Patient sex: M
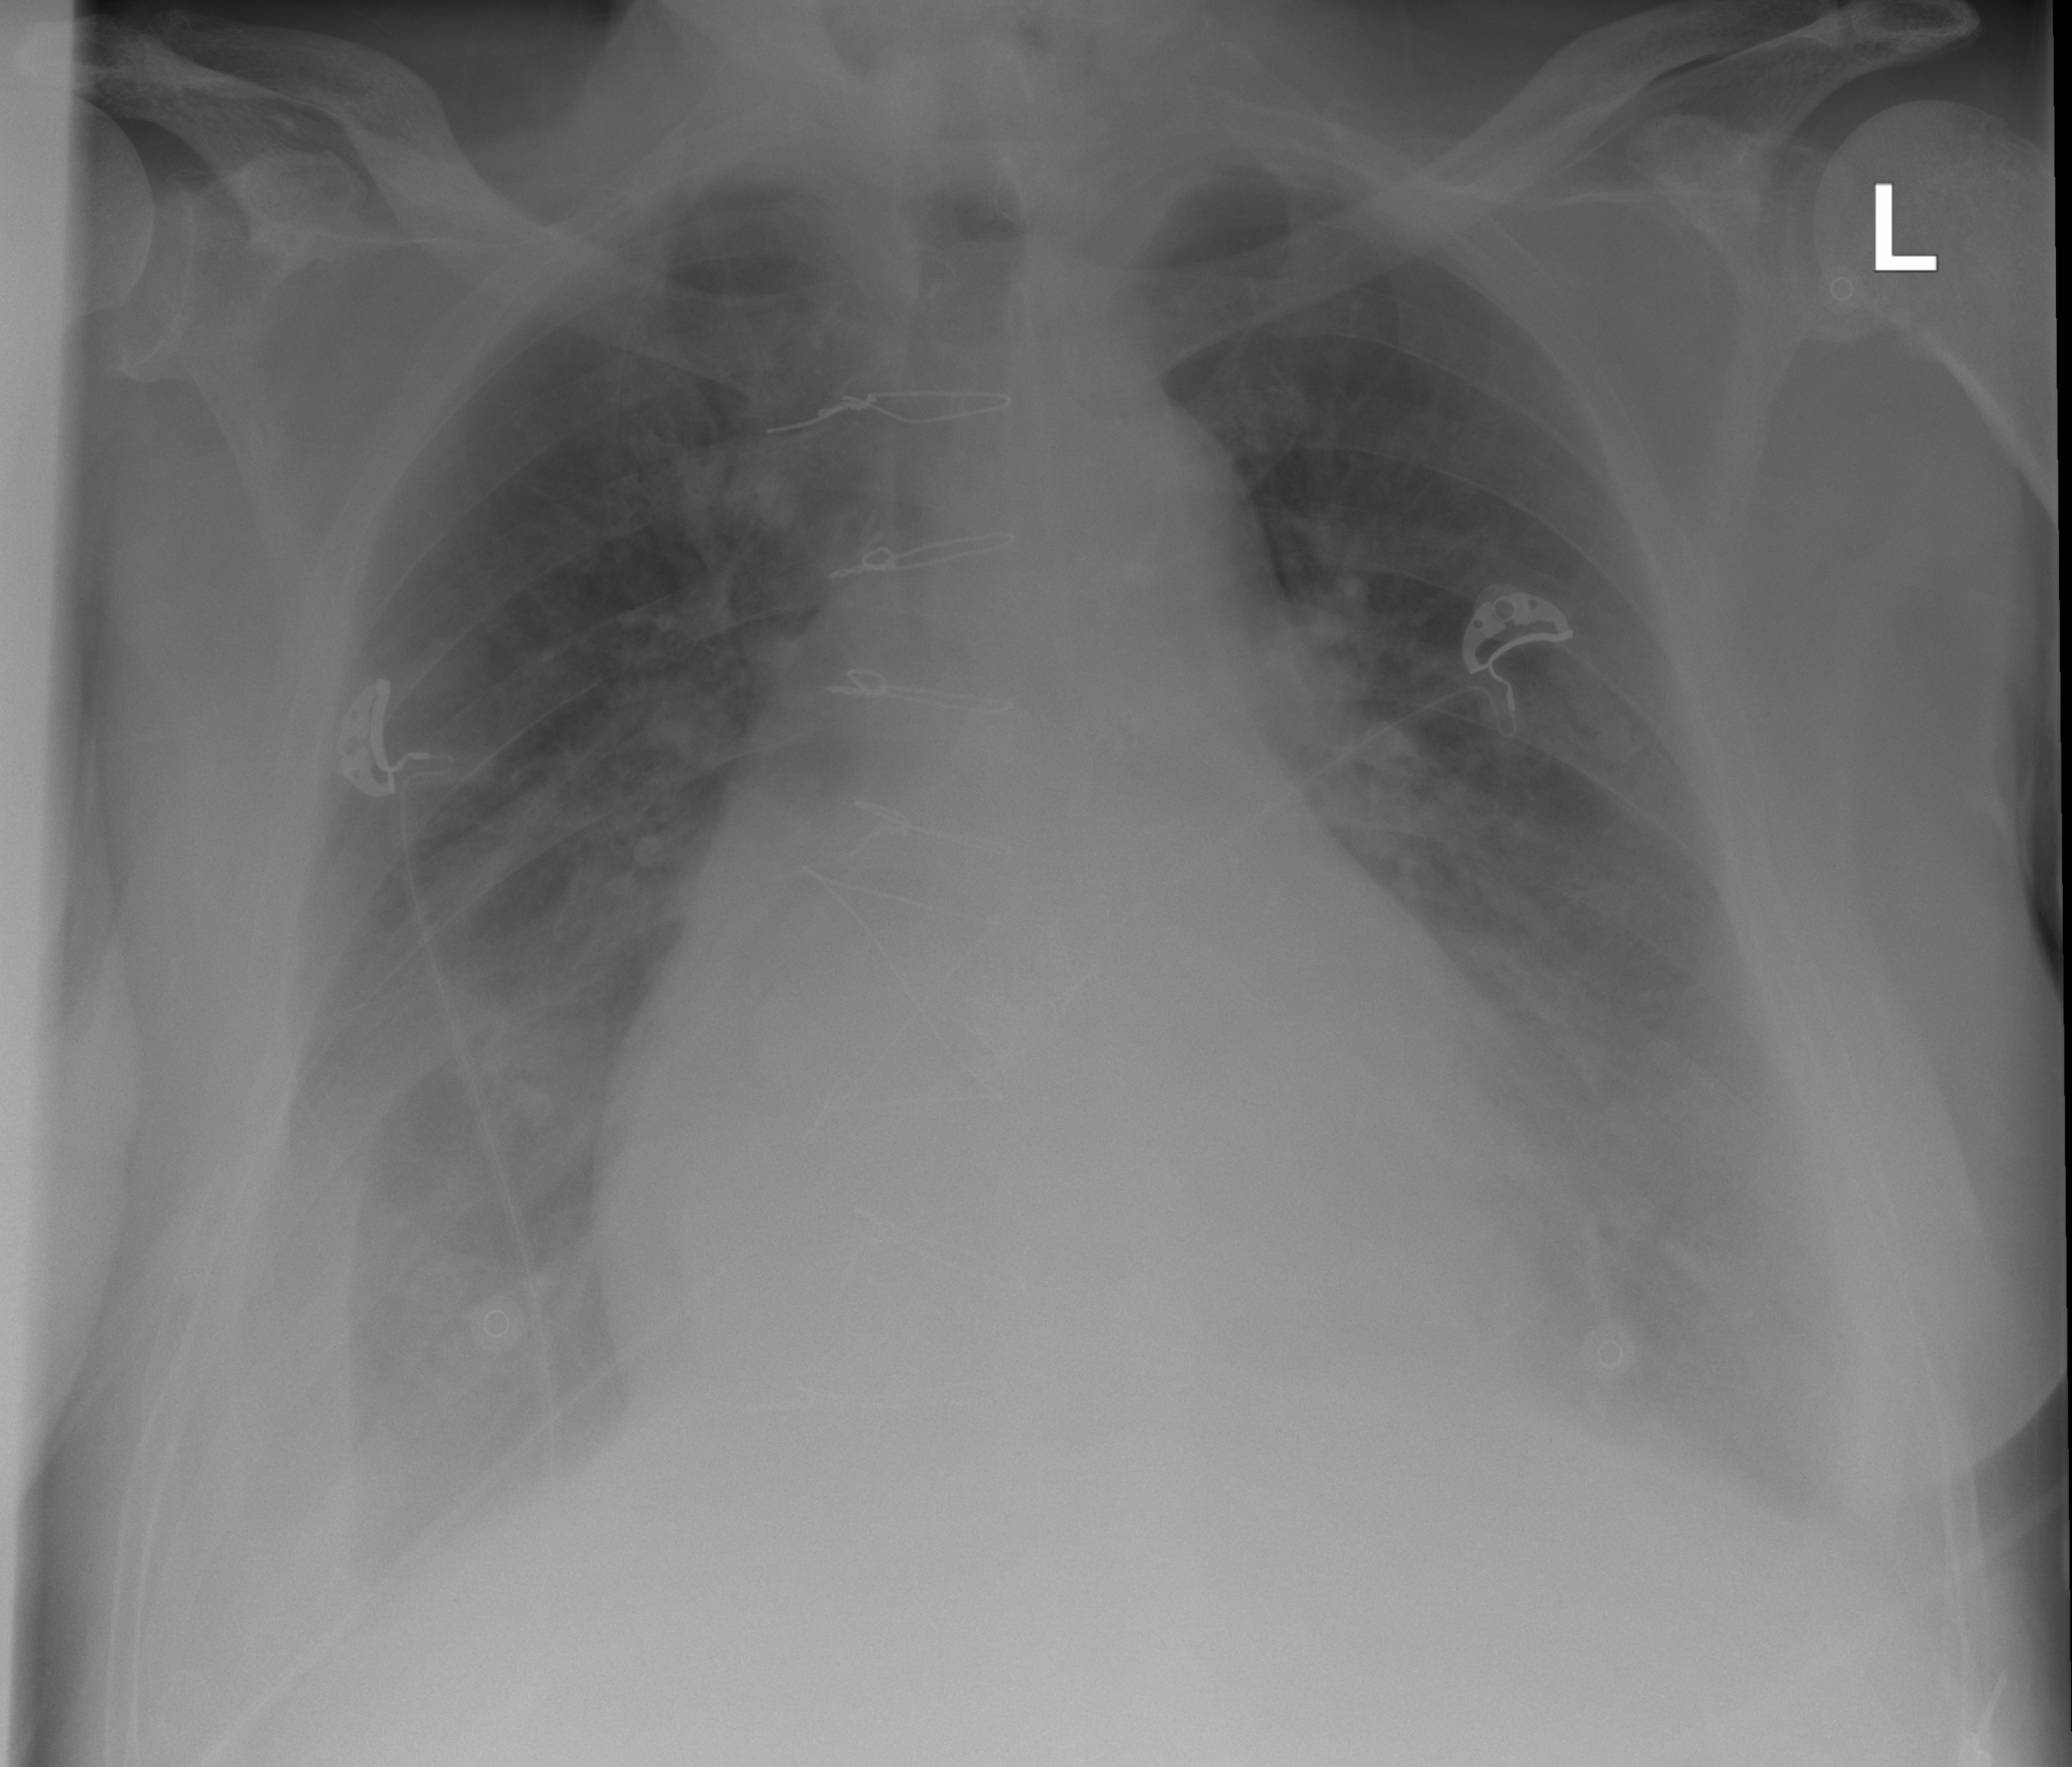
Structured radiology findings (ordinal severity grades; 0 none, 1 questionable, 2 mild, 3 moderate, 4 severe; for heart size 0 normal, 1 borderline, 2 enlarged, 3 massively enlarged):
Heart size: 3
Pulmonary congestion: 1
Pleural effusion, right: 2
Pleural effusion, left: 2
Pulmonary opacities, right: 0
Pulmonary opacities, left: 0
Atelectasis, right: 2
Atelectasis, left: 2